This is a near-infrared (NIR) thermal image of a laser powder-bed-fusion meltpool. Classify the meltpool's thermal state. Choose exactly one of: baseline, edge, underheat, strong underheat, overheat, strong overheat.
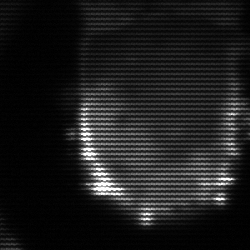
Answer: baseline